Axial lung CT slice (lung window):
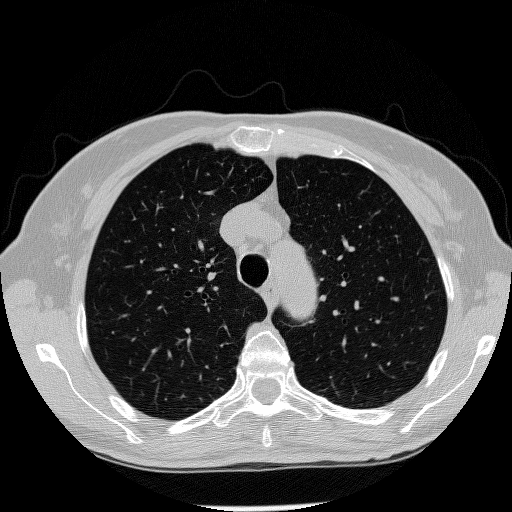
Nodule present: no